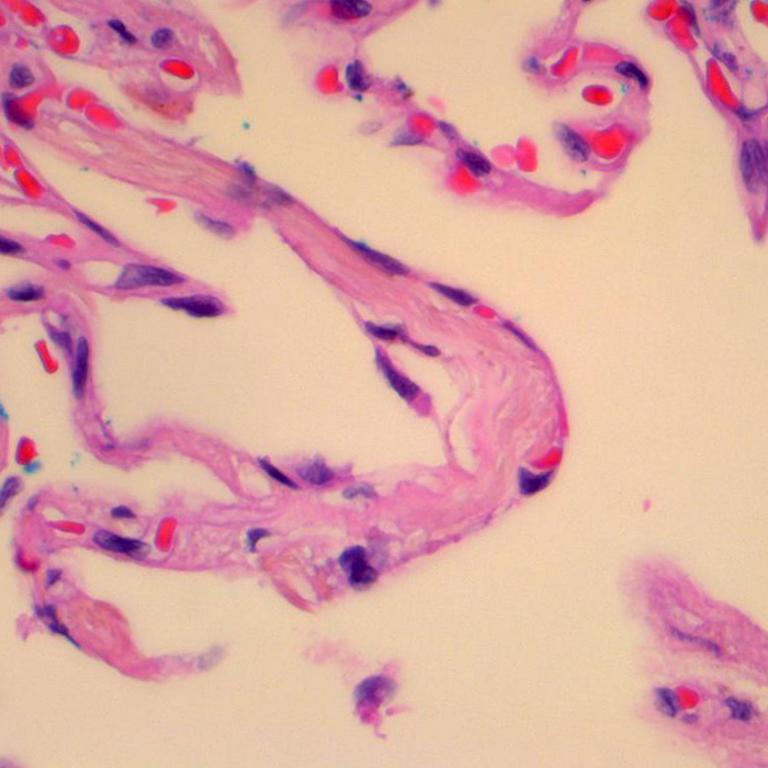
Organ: lung
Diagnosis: benign